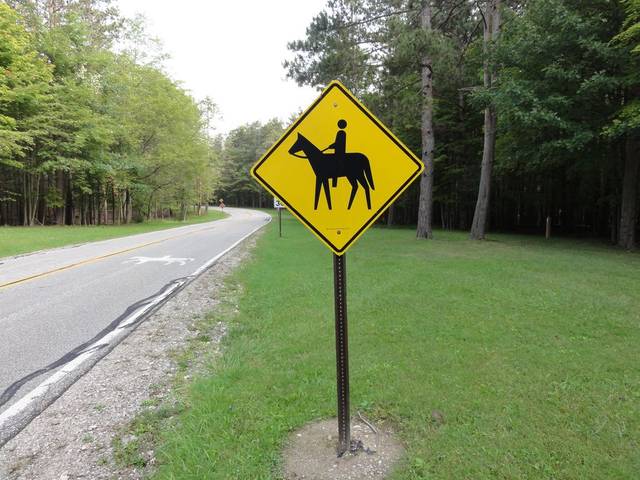
Region: United States
Coordinates: 41.298, -81.603